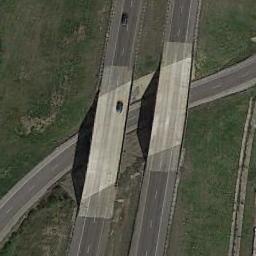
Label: overpass